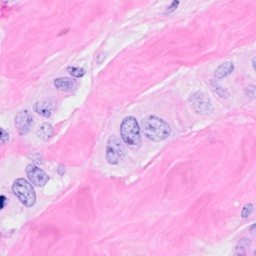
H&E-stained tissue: Breast